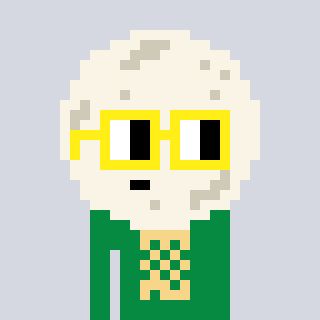
a pixel art character with square yellow glasses, a moon-shaped head and a green-colored body on a cool background